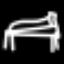
Label: bed